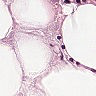
Metastatic tissue present: no